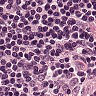
Metastatic tissue present: no